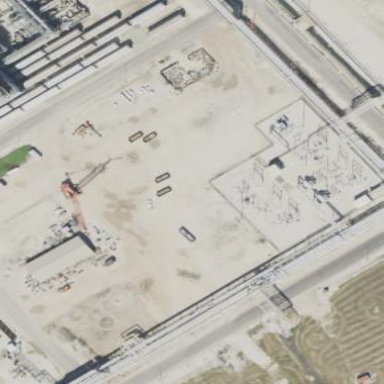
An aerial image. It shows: Industrial substation surrounded by fence.